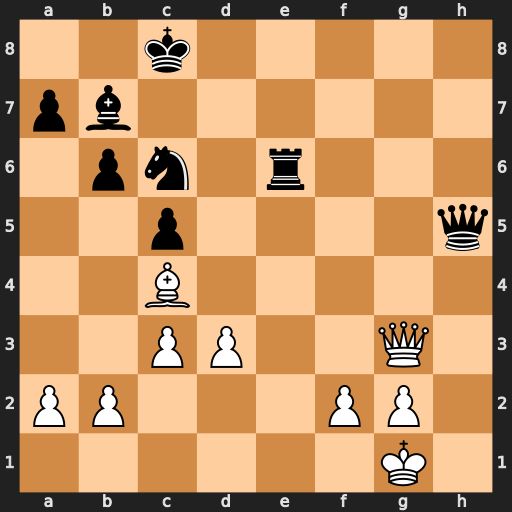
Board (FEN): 2k5/pb6/1pn1r3/2p4q/2B5/2PP2Q1/PP3PP1/6K1
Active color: w
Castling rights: -
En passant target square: -
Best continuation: Bxe6+ Kd8 Qd6+